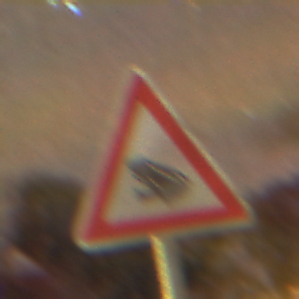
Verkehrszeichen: AmphibienwanderungRechts
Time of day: Night
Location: Outdoor (Suburban)
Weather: Clear
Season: NotSpecified
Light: Artificial